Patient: sex M, age 60
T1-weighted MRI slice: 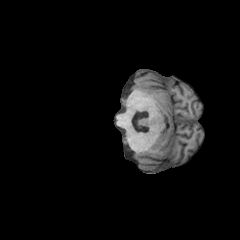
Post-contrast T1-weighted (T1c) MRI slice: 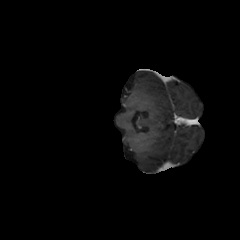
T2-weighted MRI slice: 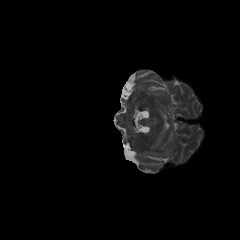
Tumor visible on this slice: no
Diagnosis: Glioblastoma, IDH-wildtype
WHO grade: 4